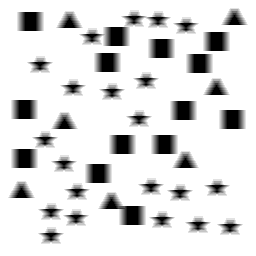
Squares: 14
Triangles: 7
Stars: 21
Total shapes: 42